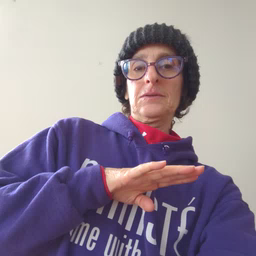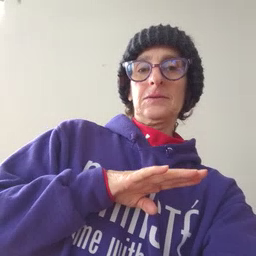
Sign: aunt